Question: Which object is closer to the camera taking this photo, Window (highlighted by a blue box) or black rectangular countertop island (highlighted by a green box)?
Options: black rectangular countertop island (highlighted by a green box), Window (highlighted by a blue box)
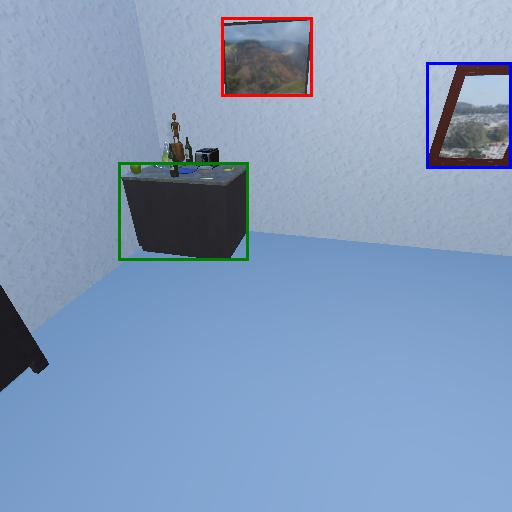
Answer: black rectangular countertop island (highlighted by a green box)